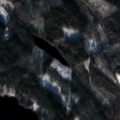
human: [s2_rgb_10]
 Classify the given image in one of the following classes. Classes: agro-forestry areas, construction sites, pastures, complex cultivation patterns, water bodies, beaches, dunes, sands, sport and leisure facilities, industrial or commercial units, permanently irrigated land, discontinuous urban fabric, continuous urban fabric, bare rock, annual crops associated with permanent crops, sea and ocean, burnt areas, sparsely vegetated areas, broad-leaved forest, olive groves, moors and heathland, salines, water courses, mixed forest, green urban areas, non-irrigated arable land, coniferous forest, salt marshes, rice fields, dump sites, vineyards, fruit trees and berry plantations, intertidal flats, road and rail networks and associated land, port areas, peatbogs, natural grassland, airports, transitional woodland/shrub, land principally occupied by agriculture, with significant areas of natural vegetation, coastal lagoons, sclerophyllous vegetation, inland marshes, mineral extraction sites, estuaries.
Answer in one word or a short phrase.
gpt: coniferous forest, mixed forest, water bodies